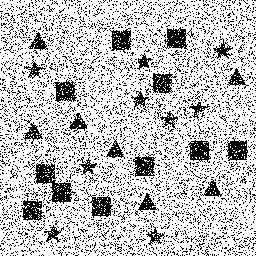
Squares: 11
Triangles: 7
Stars: 9
Total shapes: 27